Interaction volume radius: 10 \u00c5
Interaction volume height: 15 \u00c5
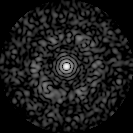
Disorder parameter: 0.8135